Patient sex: F
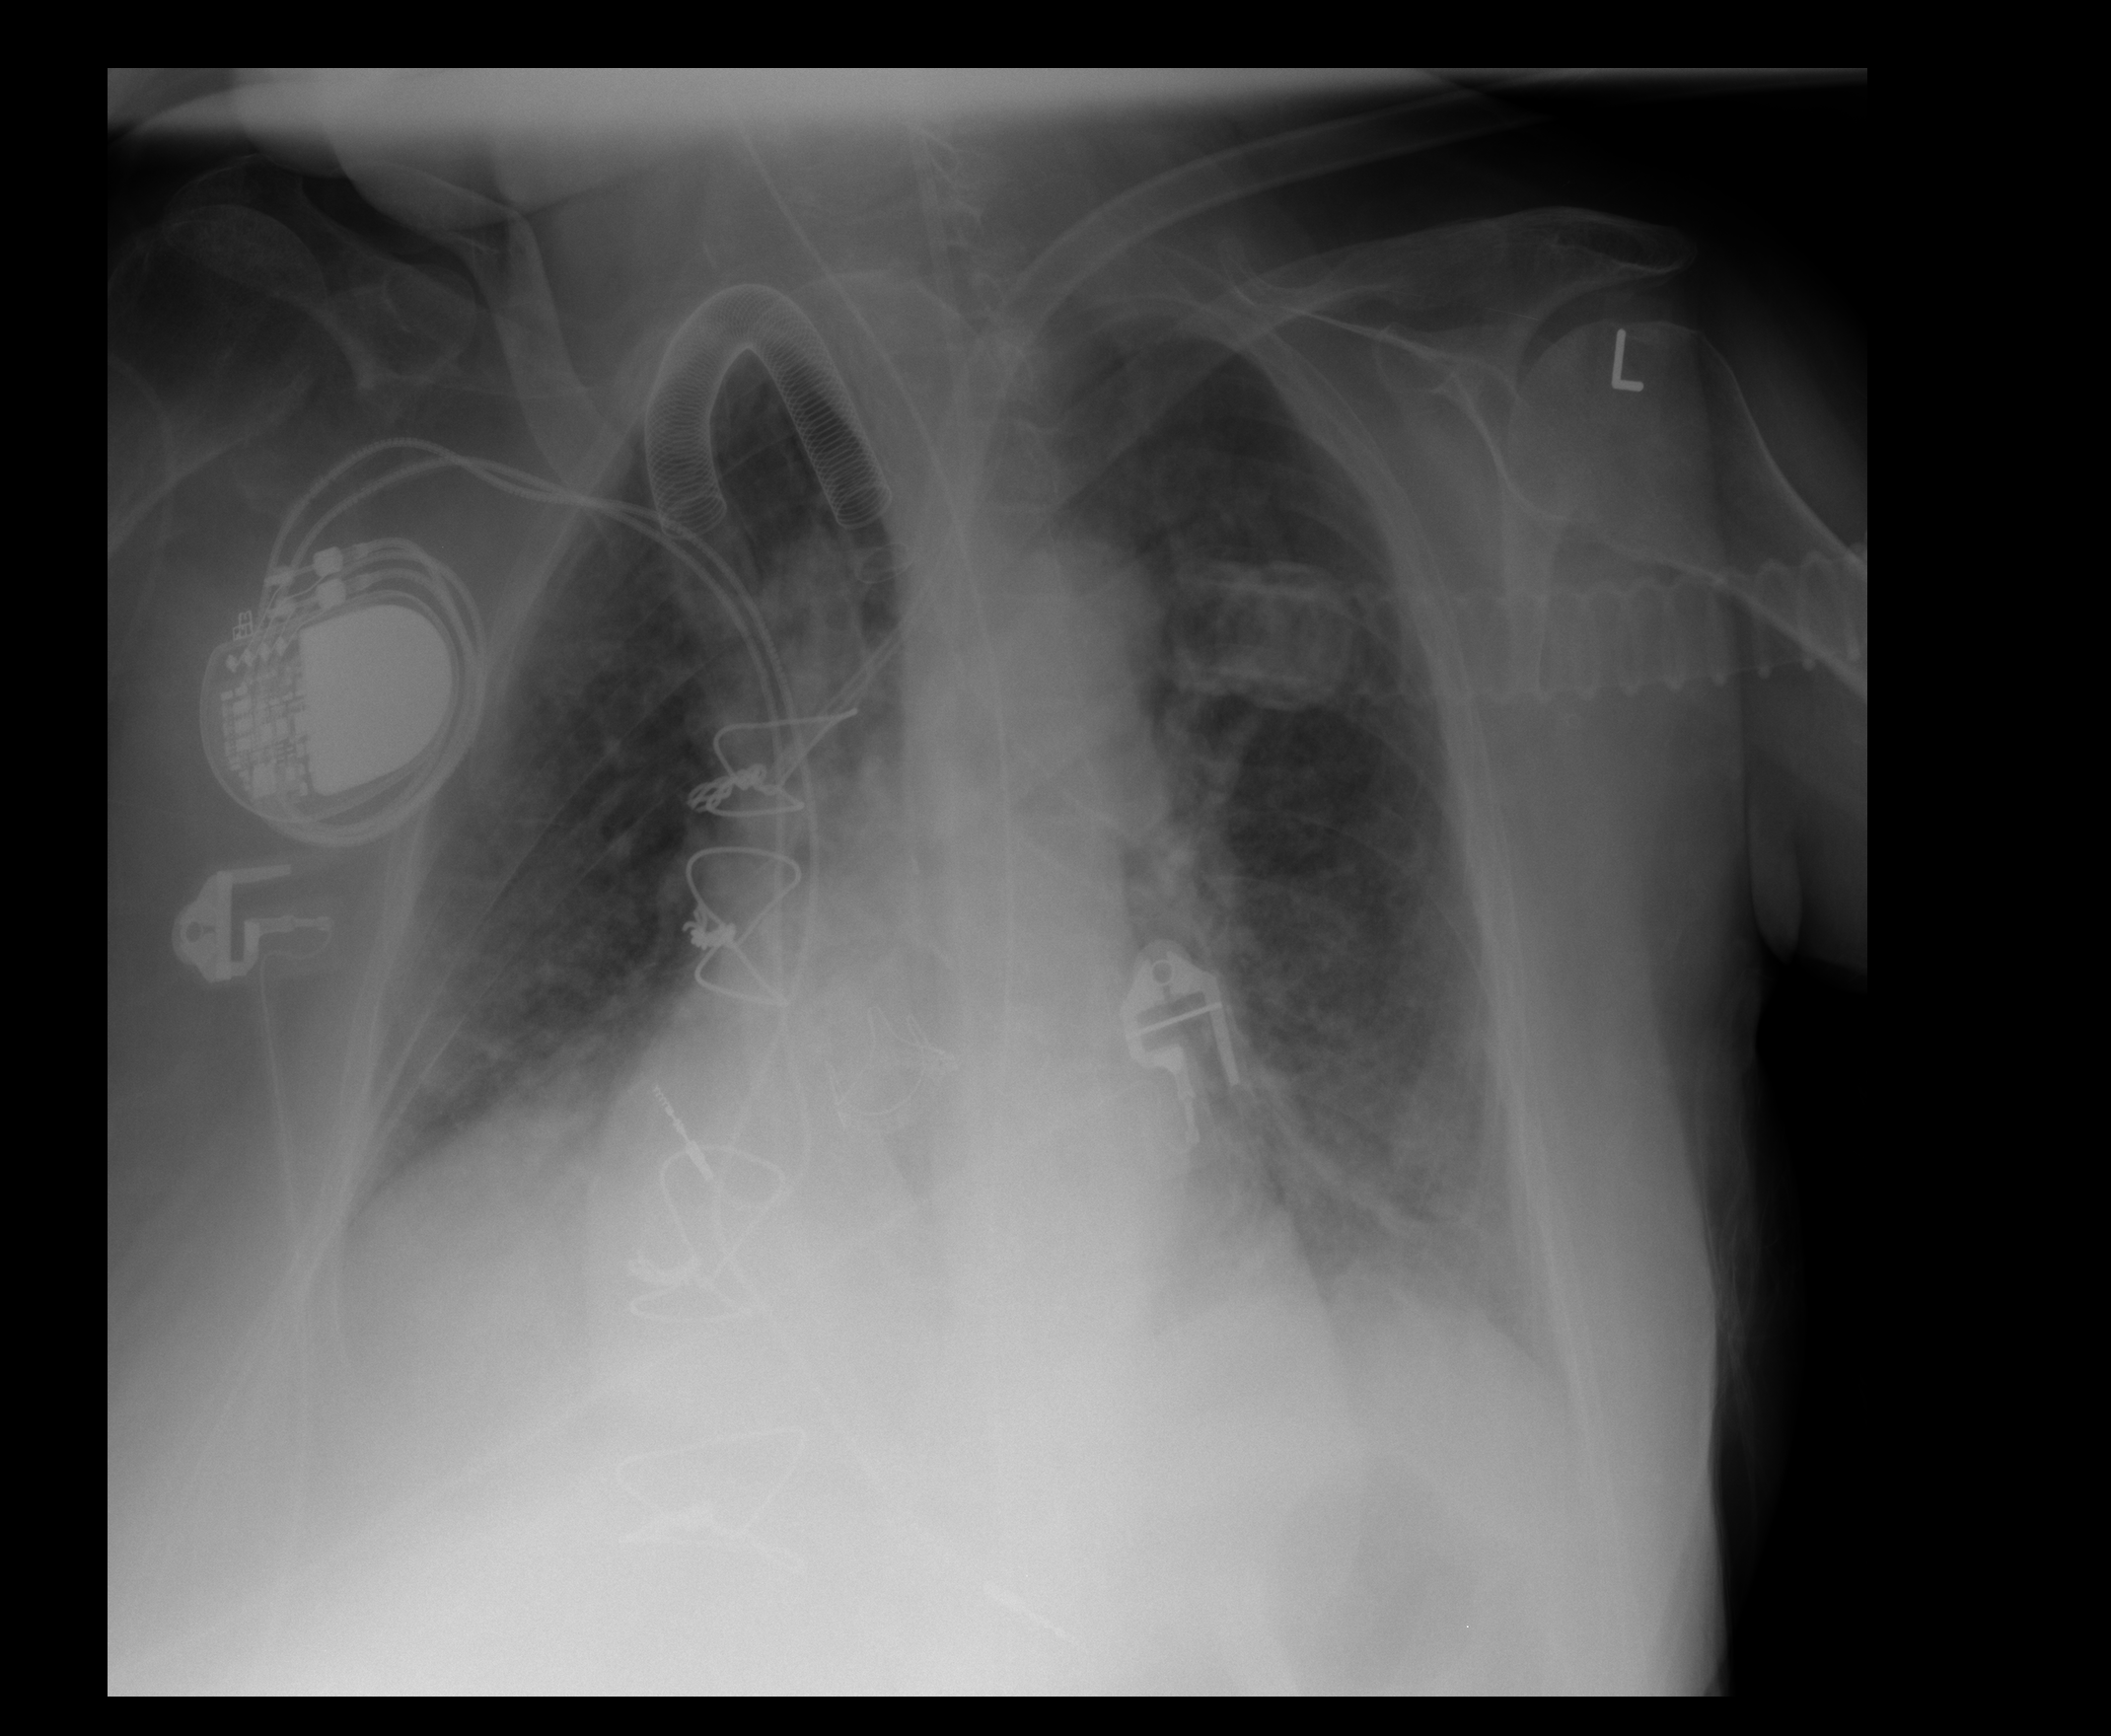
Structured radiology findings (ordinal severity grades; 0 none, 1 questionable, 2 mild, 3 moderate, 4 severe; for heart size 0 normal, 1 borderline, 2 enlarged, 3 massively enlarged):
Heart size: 1
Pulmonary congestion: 2
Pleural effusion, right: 0
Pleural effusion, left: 1
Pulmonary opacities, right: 3
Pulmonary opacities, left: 3
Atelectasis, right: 2
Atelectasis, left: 2